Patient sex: M
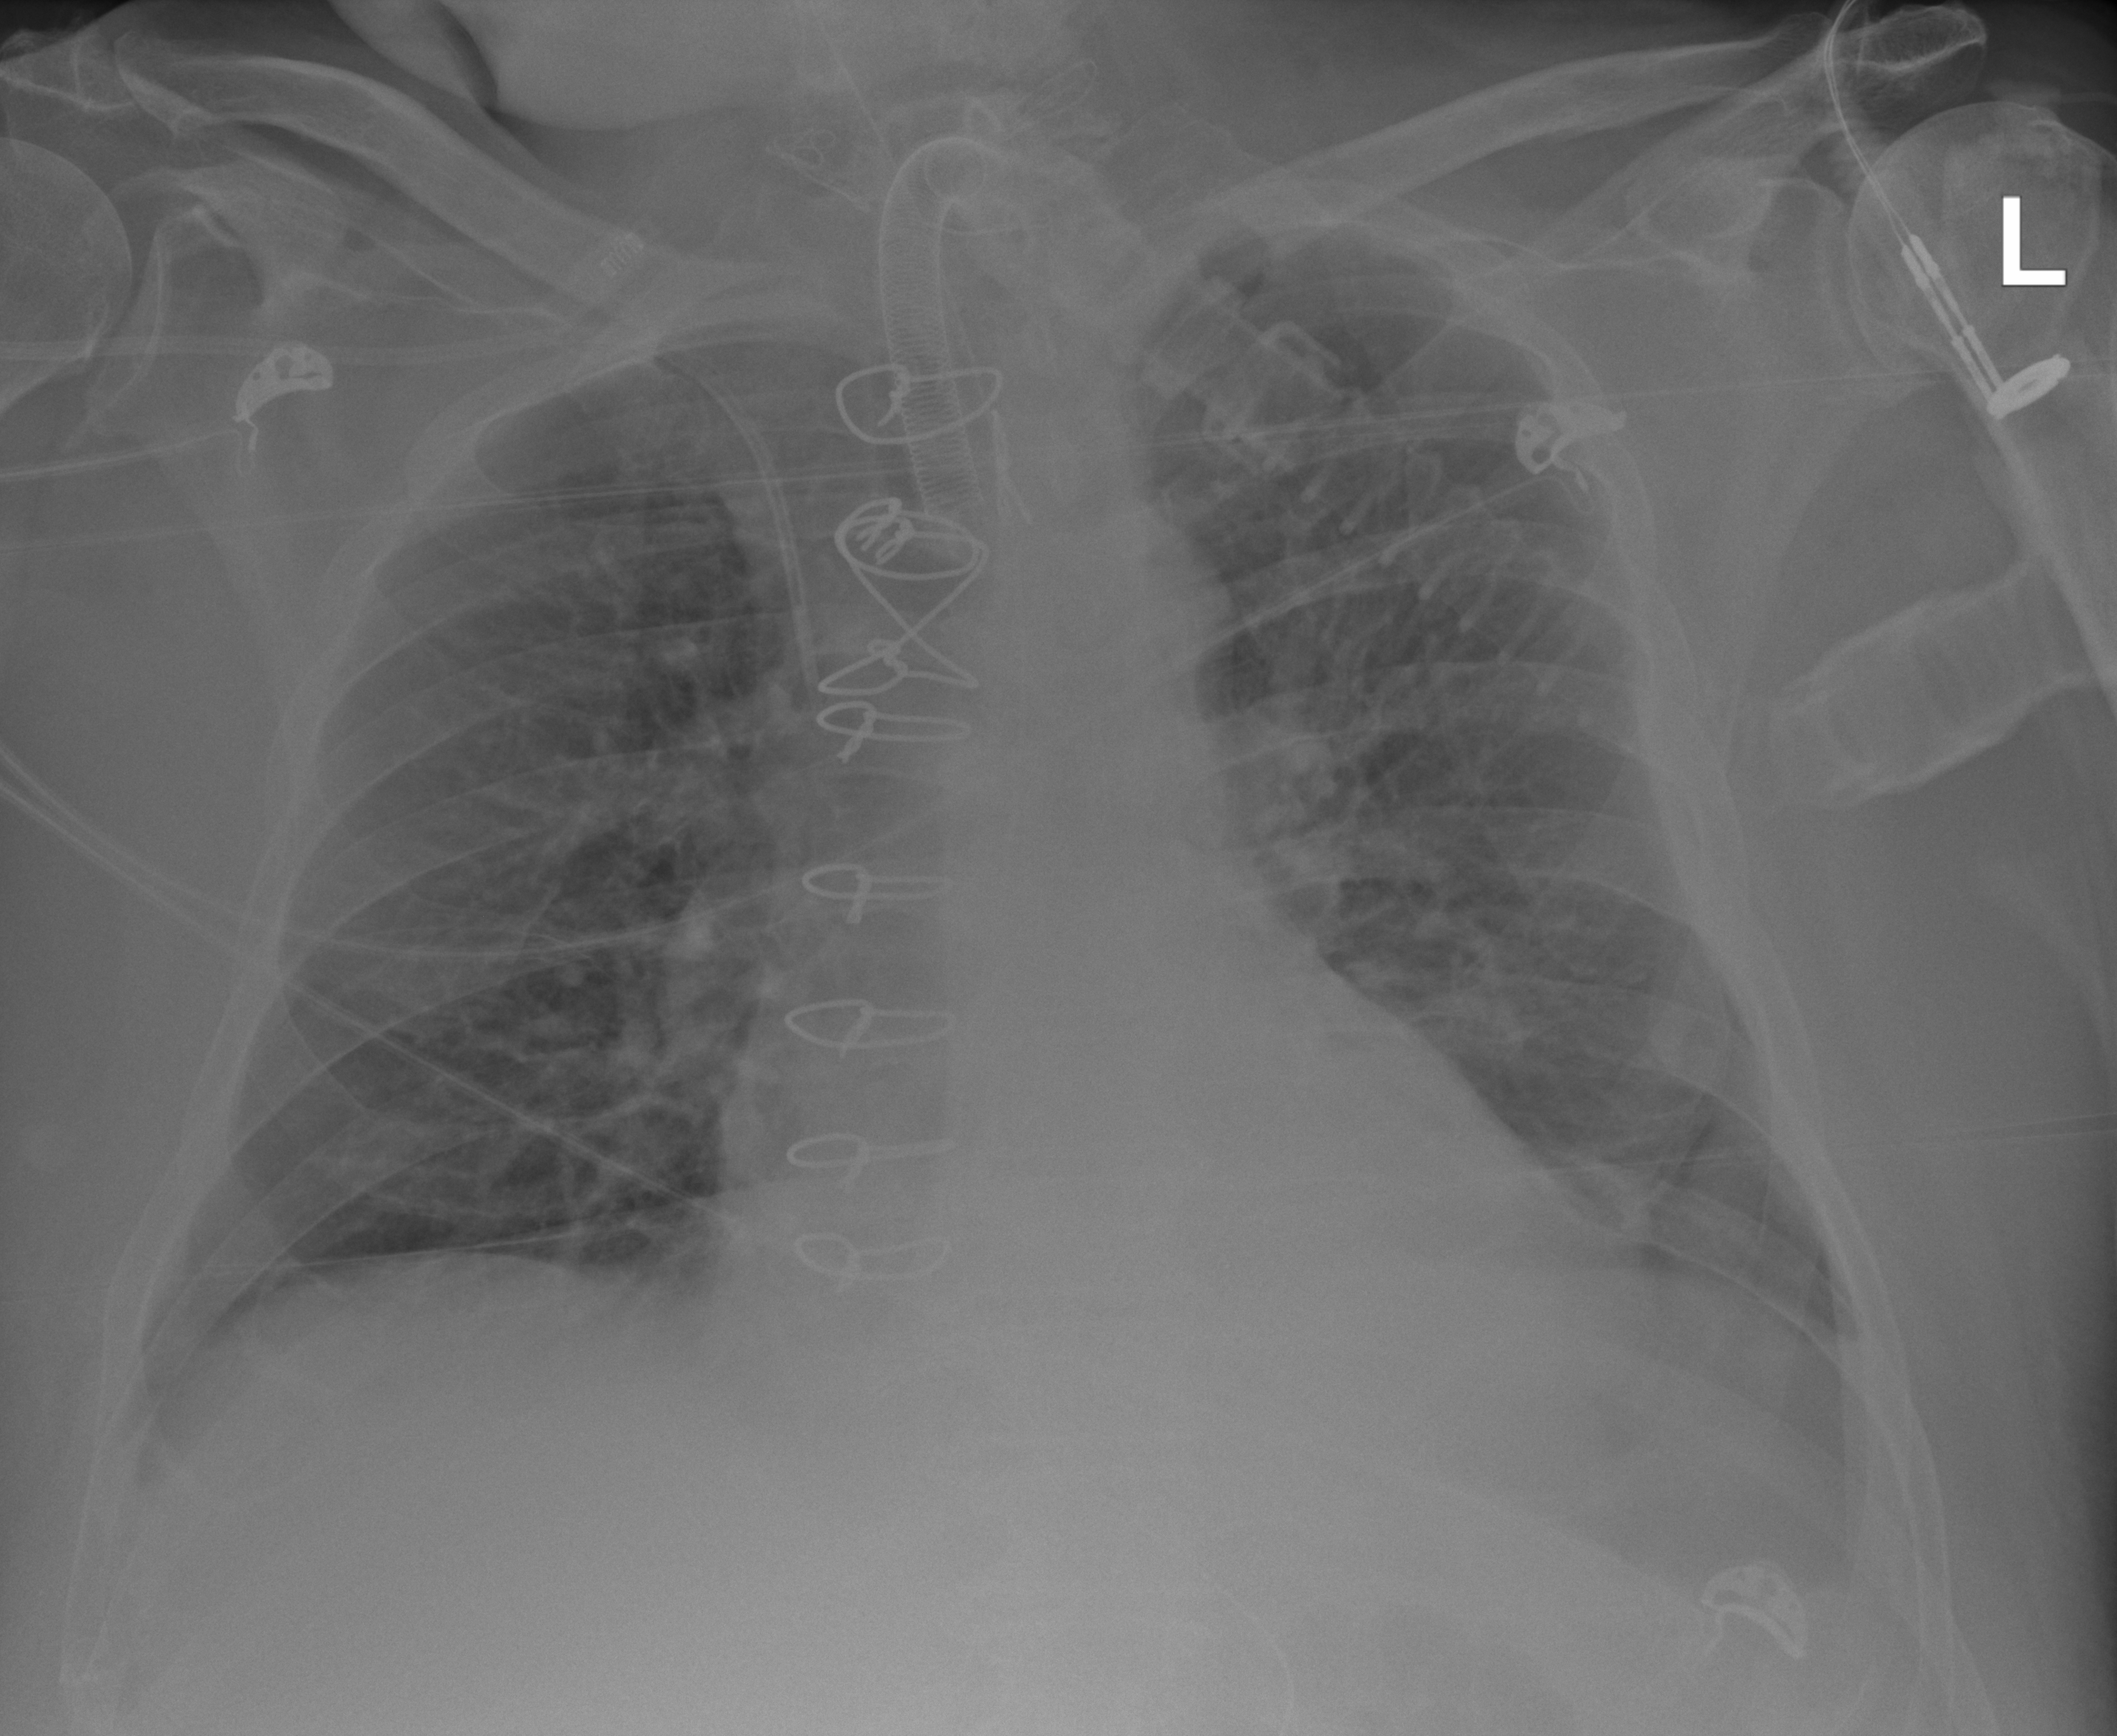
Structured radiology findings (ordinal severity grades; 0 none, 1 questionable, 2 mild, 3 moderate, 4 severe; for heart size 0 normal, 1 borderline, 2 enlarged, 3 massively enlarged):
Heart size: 2
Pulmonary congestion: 2
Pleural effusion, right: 0
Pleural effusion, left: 2
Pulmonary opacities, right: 0
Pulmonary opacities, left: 0
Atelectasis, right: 0
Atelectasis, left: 0